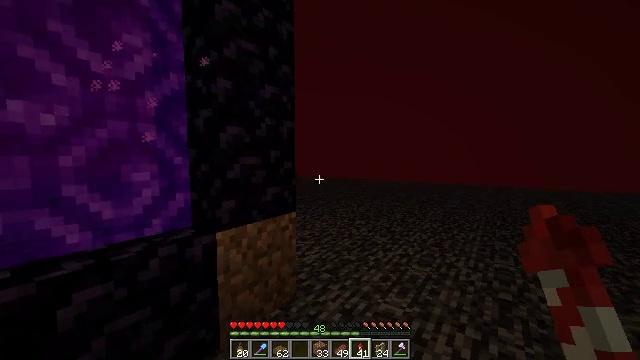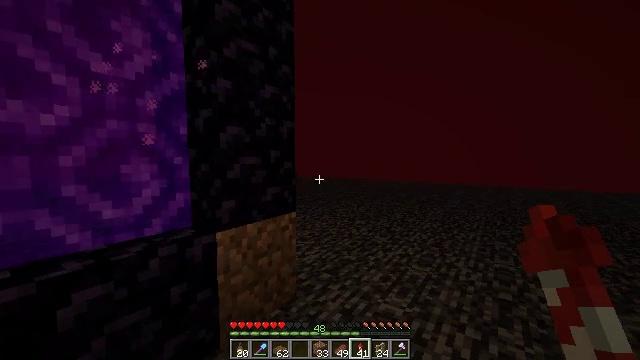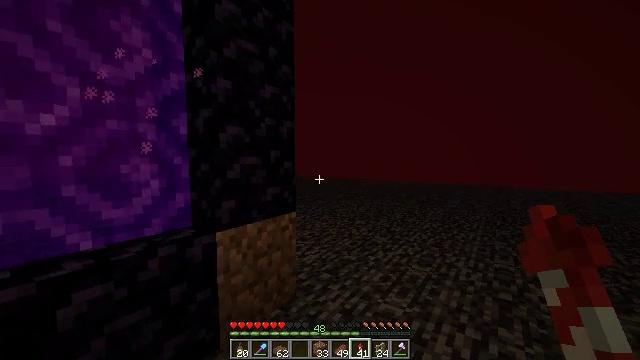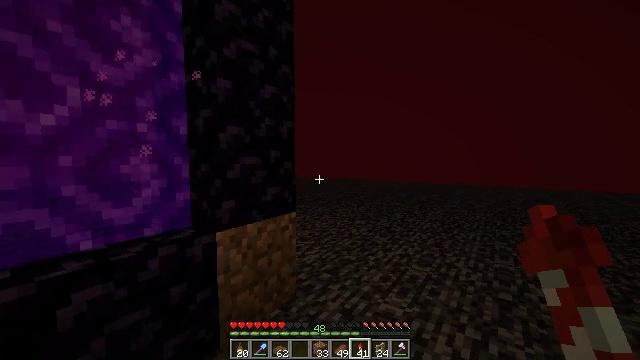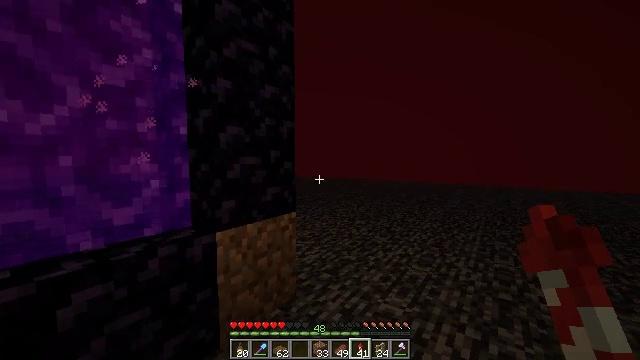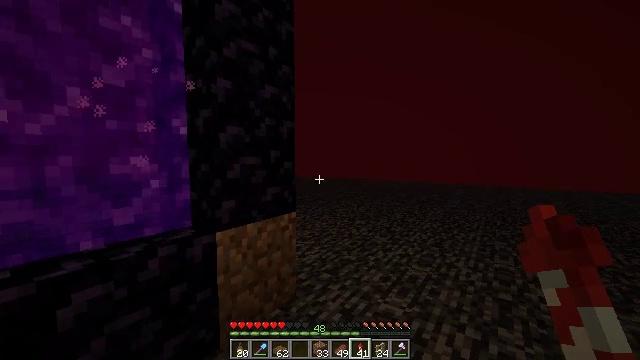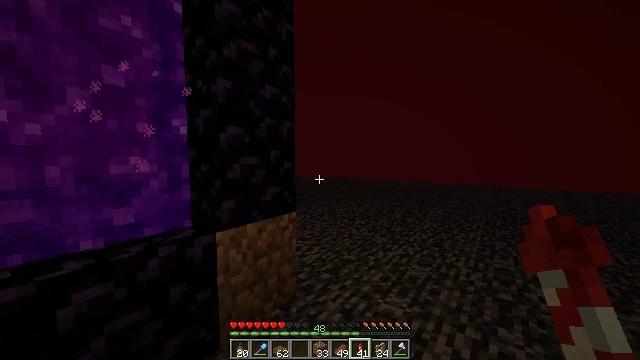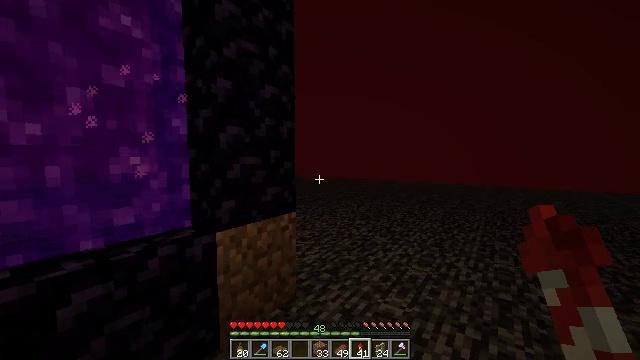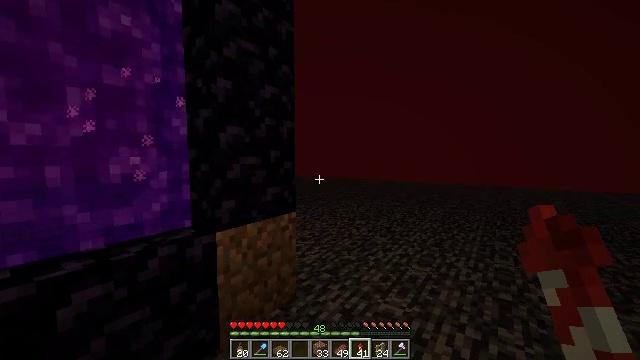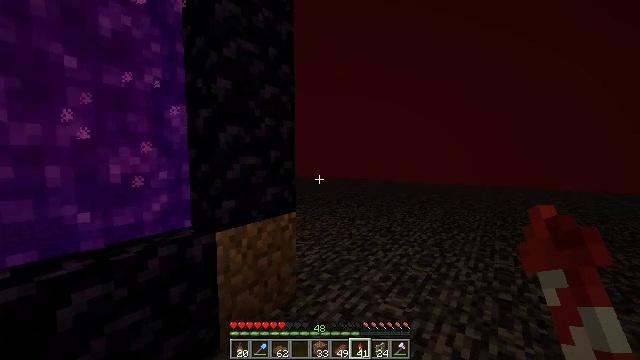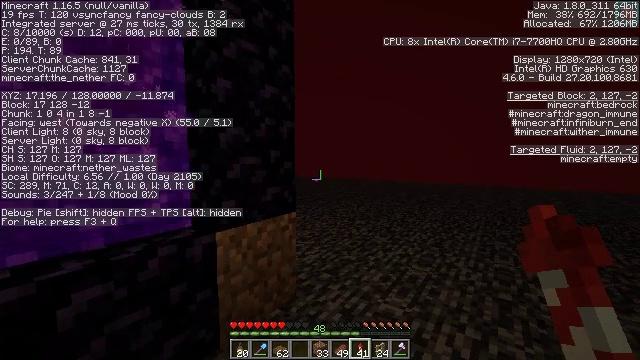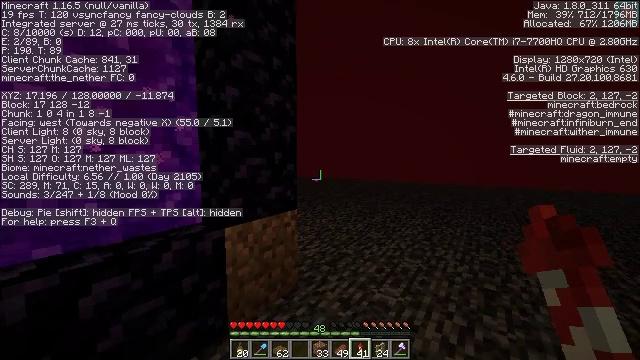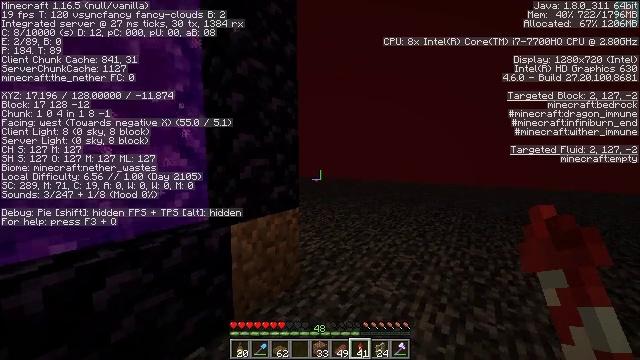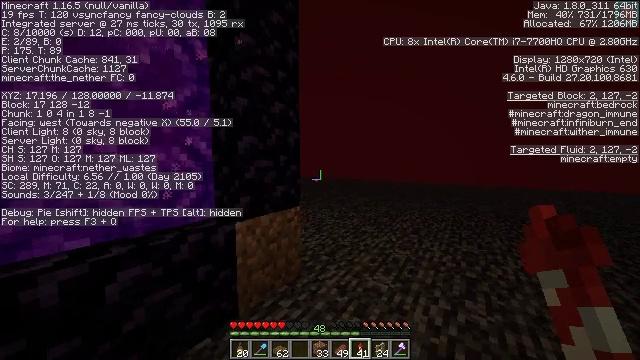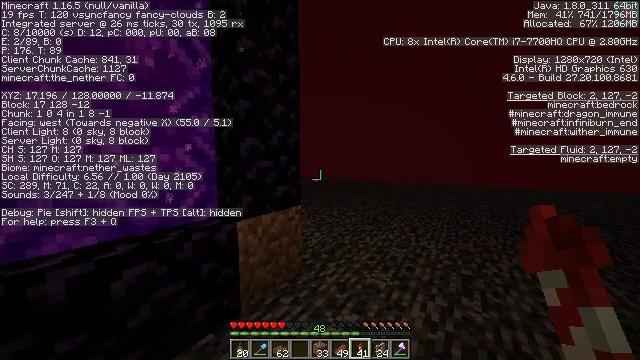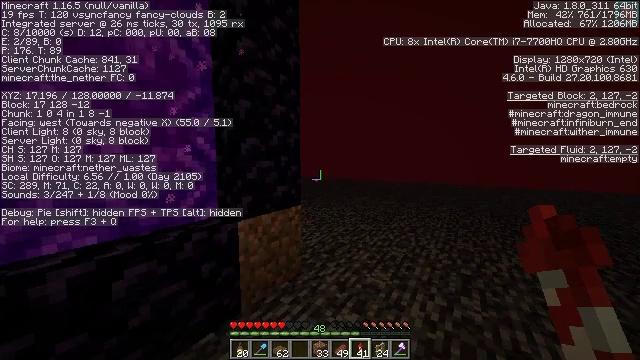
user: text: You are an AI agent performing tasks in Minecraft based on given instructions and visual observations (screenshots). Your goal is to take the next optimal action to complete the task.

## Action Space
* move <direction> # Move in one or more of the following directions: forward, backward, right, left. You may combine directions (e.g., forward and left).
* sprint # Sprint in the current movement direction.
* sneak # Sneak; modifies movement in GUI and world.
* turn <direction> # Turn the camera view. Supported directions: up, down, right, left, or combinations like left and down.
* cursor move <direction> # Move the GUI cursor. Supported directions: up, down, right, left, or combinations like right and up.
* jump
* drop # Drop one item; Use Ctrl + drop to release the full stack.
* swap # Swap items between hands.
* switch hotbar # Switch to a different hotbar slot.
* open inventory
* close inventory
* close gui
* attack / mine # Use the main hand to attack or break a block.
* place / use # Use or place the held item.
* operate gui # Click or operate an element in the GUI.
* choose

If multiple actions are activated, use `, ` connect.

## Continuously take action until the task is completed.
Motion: motion action
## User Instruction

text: Break the spruce slab from a structure.
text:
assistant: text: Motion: no_op
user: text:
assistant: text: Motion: no_op
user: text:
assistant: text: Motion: no_op
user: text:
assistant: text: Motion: no_op
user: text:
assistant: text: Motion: no_op
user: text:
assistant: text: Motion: no_op
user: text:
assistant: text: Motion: no_op
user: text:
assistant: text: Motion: no_op
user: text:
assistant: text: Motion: no_op
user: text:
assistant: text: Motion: no_op
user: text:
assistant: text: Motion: no_op
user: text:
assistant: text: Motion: no_op
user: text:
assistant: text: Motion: no_op
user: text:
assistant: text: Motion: no_op
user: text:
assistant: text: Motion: no_op
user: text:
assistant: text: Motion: no_op
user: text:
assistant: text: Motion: no_op
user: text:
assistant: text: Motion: no_op
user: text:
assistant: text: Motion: no_op
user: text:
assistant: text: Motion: no_op
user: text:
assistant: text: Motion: no_op
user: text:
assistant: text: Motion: no_op
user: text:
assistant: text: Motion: no_op
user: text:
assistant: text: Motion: move forward and move right
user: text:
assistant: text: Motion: move forward and move right
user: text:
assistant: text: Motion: move forward and move right
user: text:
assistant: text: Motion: move forward and move right
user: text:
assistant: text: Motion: move forward and move right
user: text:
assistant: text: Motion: move forward
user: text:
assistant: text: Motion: move forward